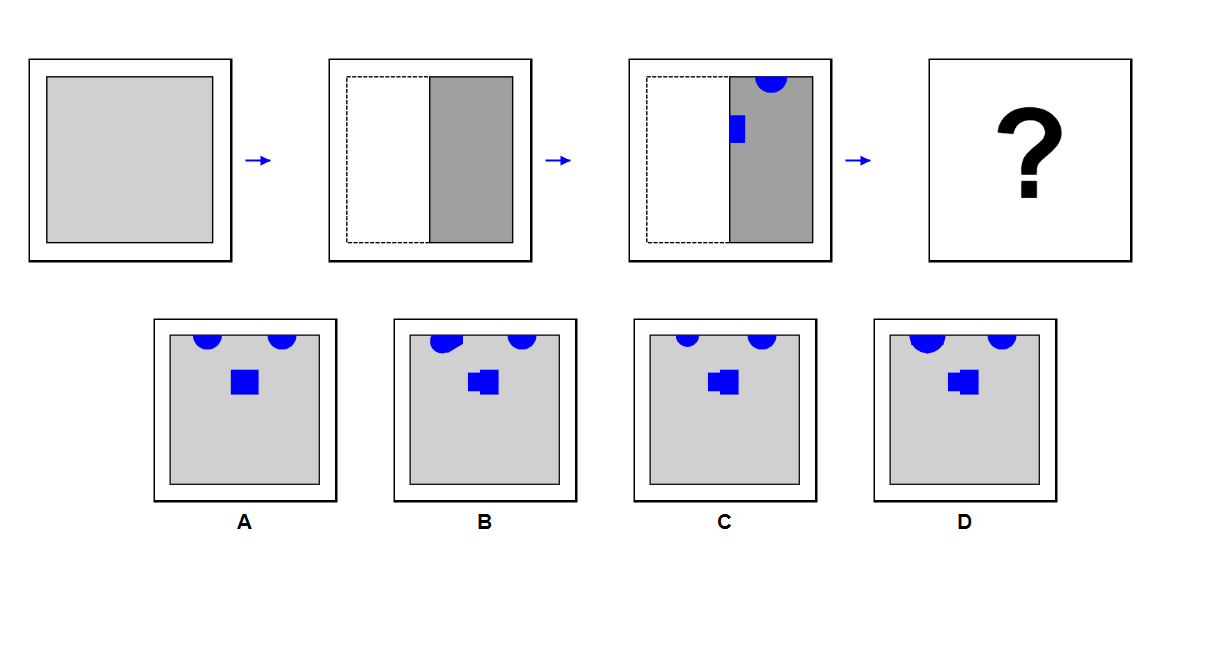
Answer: A